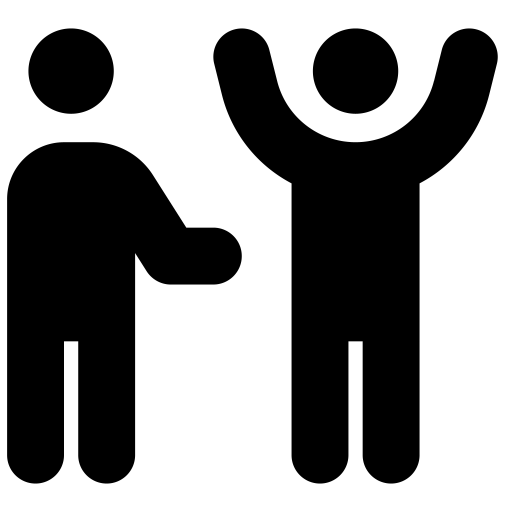
Tags: icon, FontAwesome, fa-icon, solid, people, robbery